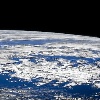
Label: cloud